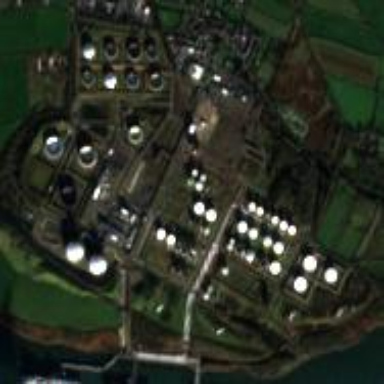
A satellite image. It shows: Industrial area used for gas-related purposes.